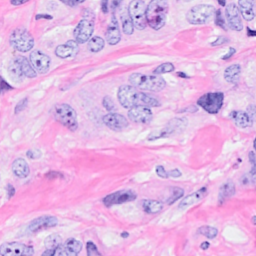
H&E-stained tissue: Breast